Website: walmart
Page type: cart
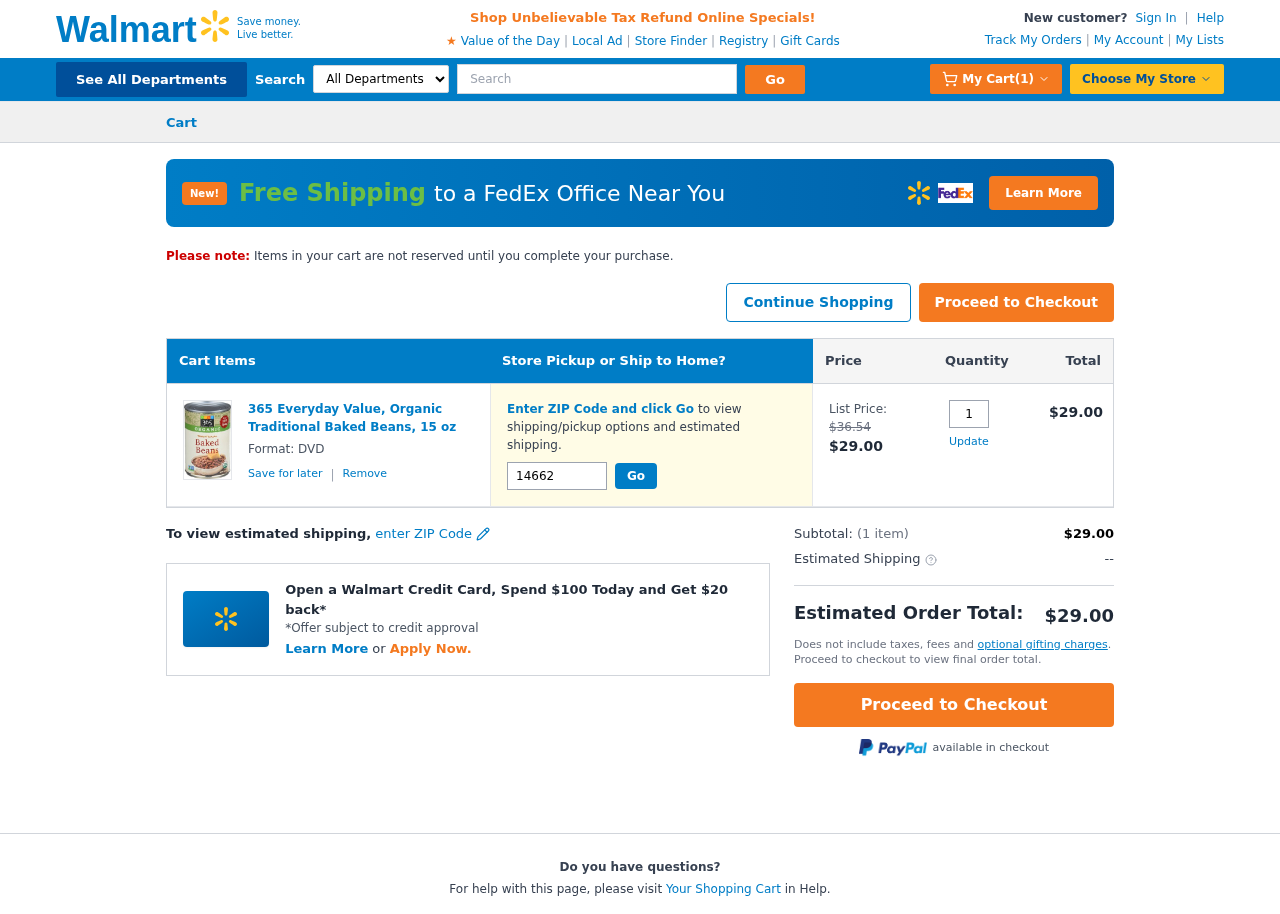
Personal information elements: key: PII_POSTCODE
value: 14662
Product elements: key: PRODUCT1_NAME
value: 365 Everyday Value, Organic Traditional Baked Beans, 15 oz
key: PRODUCT1_PRICE
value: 29
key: PRODUCT1_QUANTITY
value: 1
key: PRODUCT1_ORIGINAL_PRICE
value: $36.54
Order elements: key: ORDER_NUM_ITEMS
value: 1
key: ORDER_SUBTOTAL
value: $29.00
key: ORDER_TOTAL
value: $29.00
Search elements: key: HEADER_SEARCH
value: Search